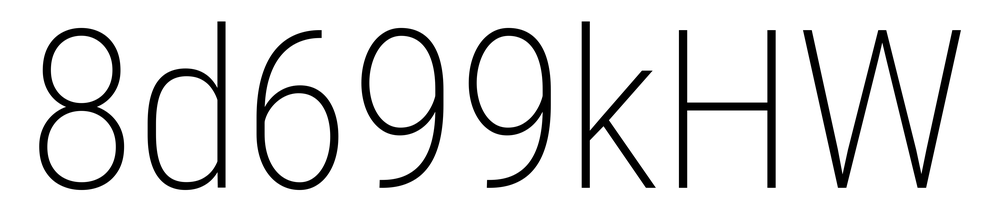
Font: Roboto_Condensed_ExtraLight